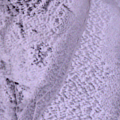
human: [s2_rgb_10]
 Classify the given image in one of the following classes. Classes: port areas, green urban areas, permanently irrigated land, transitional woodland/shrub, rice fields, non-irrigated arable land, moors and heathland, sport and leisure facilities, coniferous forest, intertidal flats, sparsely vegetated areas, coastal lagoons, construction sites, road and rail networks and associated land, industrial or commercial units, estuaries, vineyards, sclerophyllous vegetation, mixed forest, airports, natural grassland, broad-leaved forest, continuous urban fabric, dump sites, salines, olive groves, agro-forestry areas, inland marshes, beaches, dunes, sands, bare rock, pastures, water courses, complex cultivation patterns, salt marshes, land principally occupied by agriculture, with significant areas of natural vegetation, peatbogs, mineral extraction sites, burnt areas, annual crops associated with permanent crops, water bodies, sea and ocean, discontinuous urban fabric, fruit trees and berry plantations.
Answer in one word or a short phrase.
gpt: sea and ocean